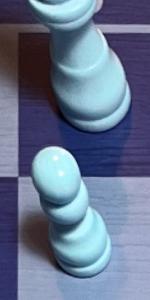
Label: Pawn_White